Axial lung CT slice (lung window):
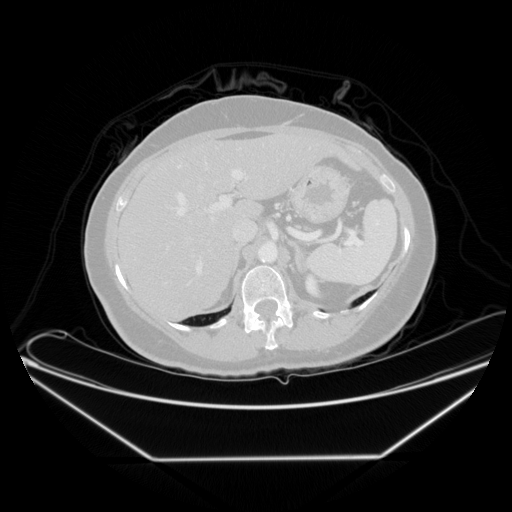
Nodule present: no